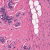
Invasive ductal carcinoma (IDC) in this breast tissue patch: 0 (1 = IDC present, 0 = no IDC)